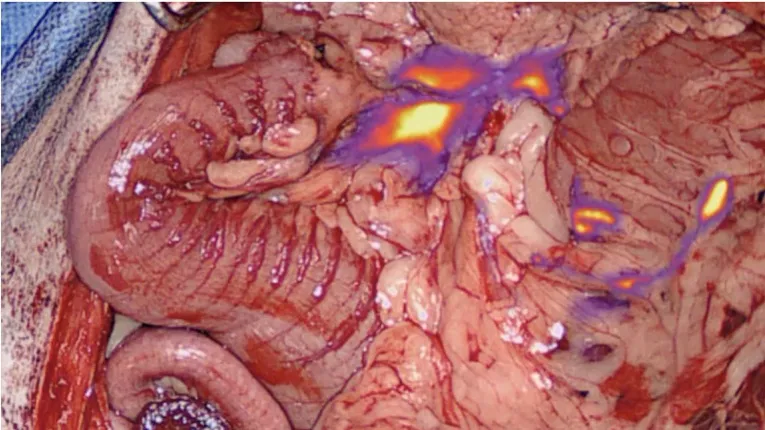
A total of six draining nodes was detected using NIR lymphography (A), three of which were not palpable or visible without NIR guidance during surgery.
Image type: radiology (ct)